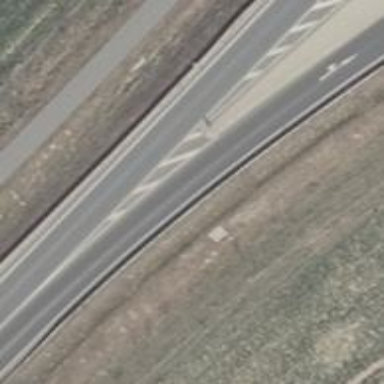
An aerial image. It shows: Primary road with asphalt surface.